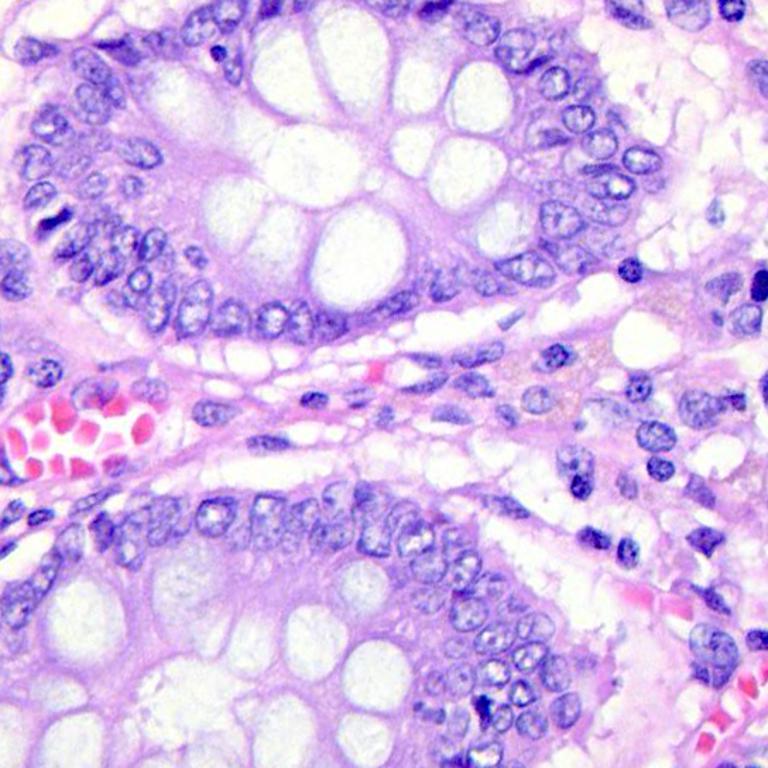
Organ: colon
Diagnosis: benign